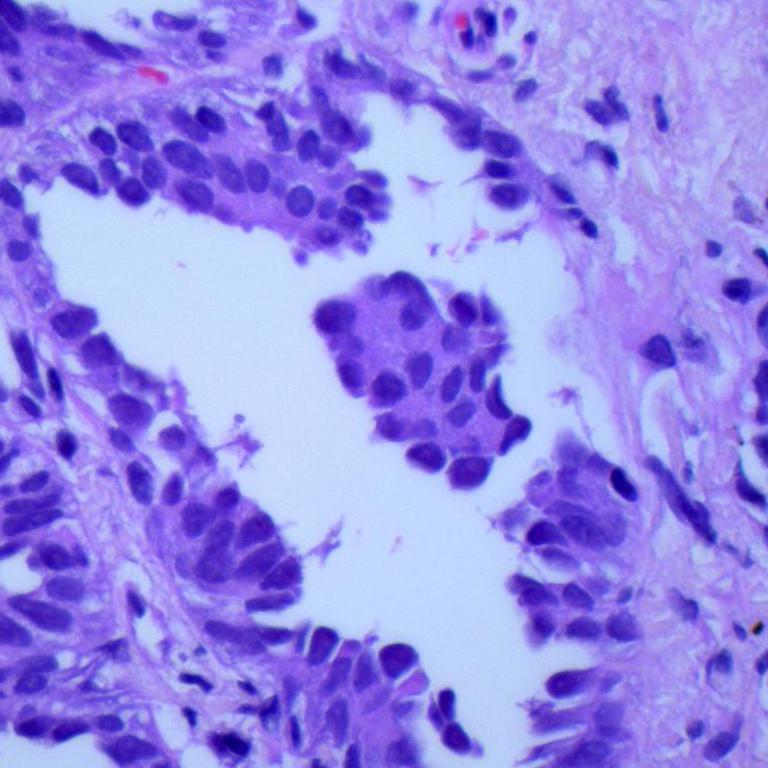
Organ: lung
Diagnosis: adenocarcinomas